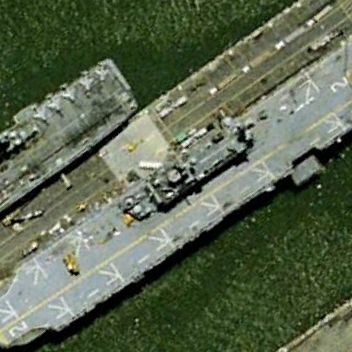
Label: assault